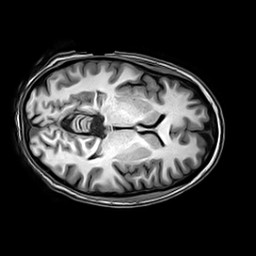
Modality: T1w
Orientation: axial
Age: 19
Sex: female